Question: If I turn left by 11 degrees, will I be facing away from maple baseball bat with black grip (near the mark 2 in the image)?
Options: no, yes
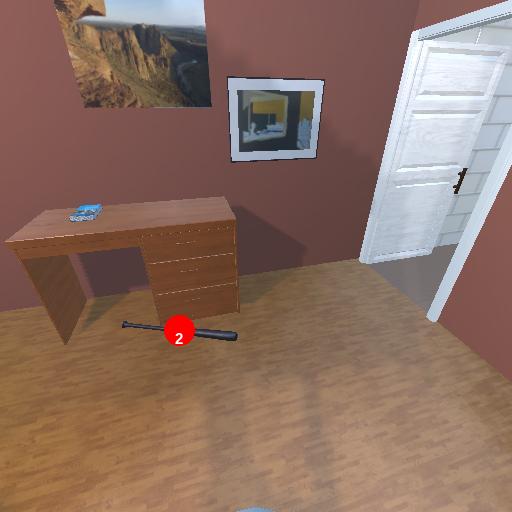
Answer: no